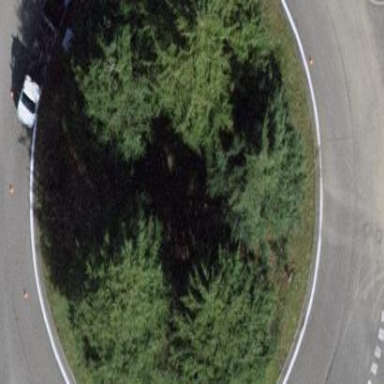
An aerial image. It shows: Unclassified road with asphalt surface leading to roundabout.